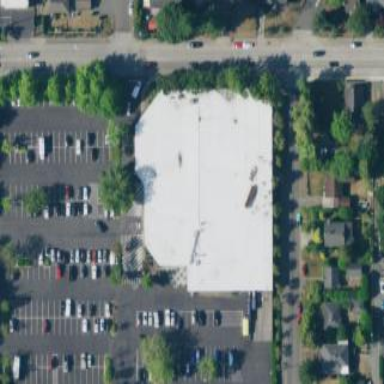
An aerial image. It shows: Supermarket building.